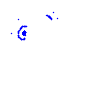
Particle: electron